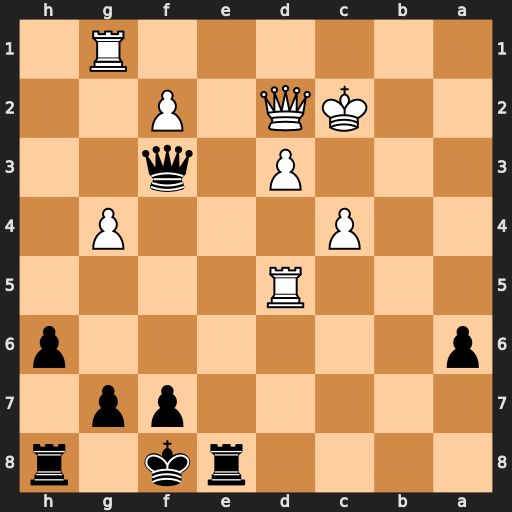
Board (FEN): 4rk1r/5pp1/p6p/3R4/2P3P1/3P1q2/2KQ1P2/6R1
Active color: b
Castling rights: -
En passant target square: -
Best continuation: Re2 Rd8+ Ke7 Re1 Rxe1 Qxe1+ Kxd8